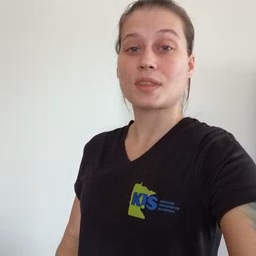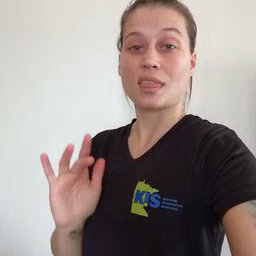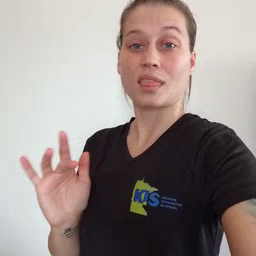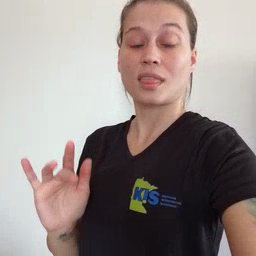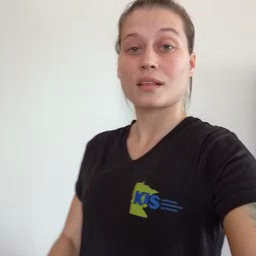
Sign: yucky